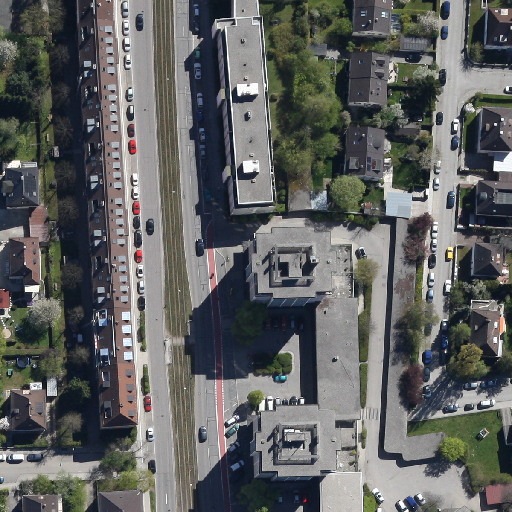
Referring expression: paved road